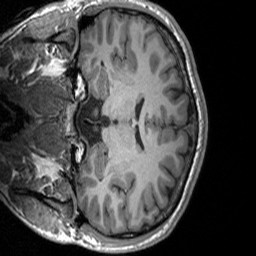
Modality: T1w
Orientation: coronal
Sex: male
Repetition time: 1.95 s
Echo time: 0.026 s